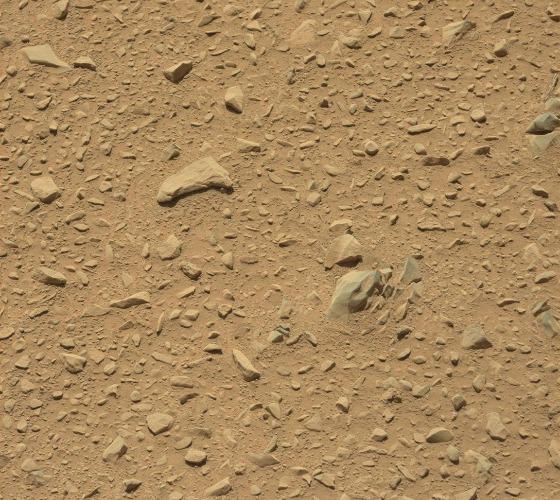
Terrain classes present: Gravel / Sand / Soil, Rock